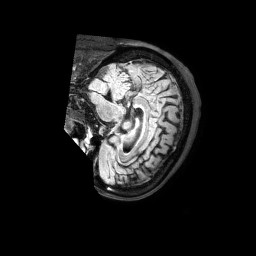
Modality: FLAIR
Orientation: sagittal
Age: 58
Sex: female
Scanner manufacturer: philips
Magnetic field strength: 3 T
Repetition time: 4.8 s
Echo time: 0.275 s